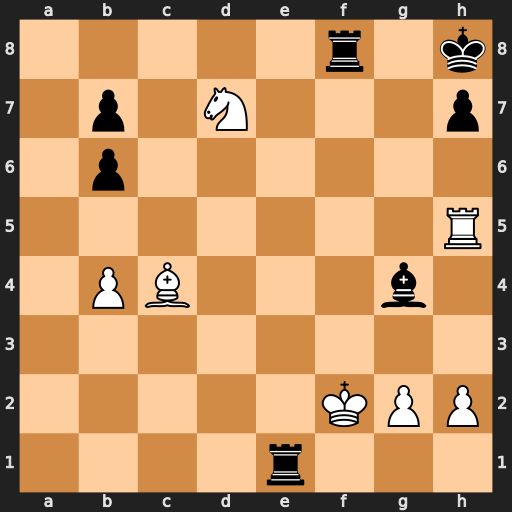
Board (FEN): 5r1k/1p1N3p/1p6/7R/1PB3b1/8/5KPP/4r3
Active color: w
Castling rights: -
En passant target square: -
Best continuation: Nxf8 Bxh5 Kxe1